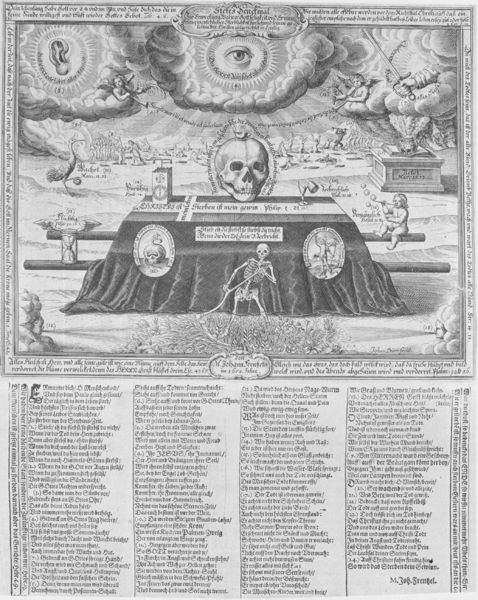
Titel: A et O. Stetes Denckmal
Künstler: Johann Dürr
Standort: Wolfenbüttel
Institution: Herzog August Bibliothek
Schlagwörter: gott, hand, himmel, vogel, weiß, wolken, landschaft, menschen, stadt, grau, ohr, schwarz, szene, tisch, zeichnung, tuch, wolke, gericht, arm, arme, barock, falten, rahmen, schädel, sockel, tod, tot, bild, wind, sonne, auge, figur, decke, kind, blatt, girlande, musik, oval, turm, engel, putto, schrift, bilder, kette, grafik, graphik, spalten, baby, rand, inschrift, kerze, strauss, podest, wimpern, vanitas, memento mori, stangen, knabe, buch, medaillon, glaube, kreuz, strahlen, druck, schwarz-weiß, druckgrafik, radierung, stich, seite, illustration, schwert, text, buchstaben, initiale, überschrift, peitsche, allegorie, pupille, altar, wappen, flöte, skelett, totenkopf, sarg, hellgrau, bahre, grab, gedicht, seelen, urkunde, posaune, kupferstich, totenschädel, putti, mystik, texte, auferstehung, sense, lied, schlachtfeld, gerippe, skellett, sarkophag, trompete, medaillons, schriftband, seifenblasen, schnitter, majuskel, lid, sensemann, kreus, sensenmann, skellet, sanduhr, arme seelen, auge gottes, illlustration, schnitter tod, senseman, lasso, schweert, wolke mit auge, samttisch, tisch mit samtdecke, ddruck